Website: crate-barrel
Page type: billing-address
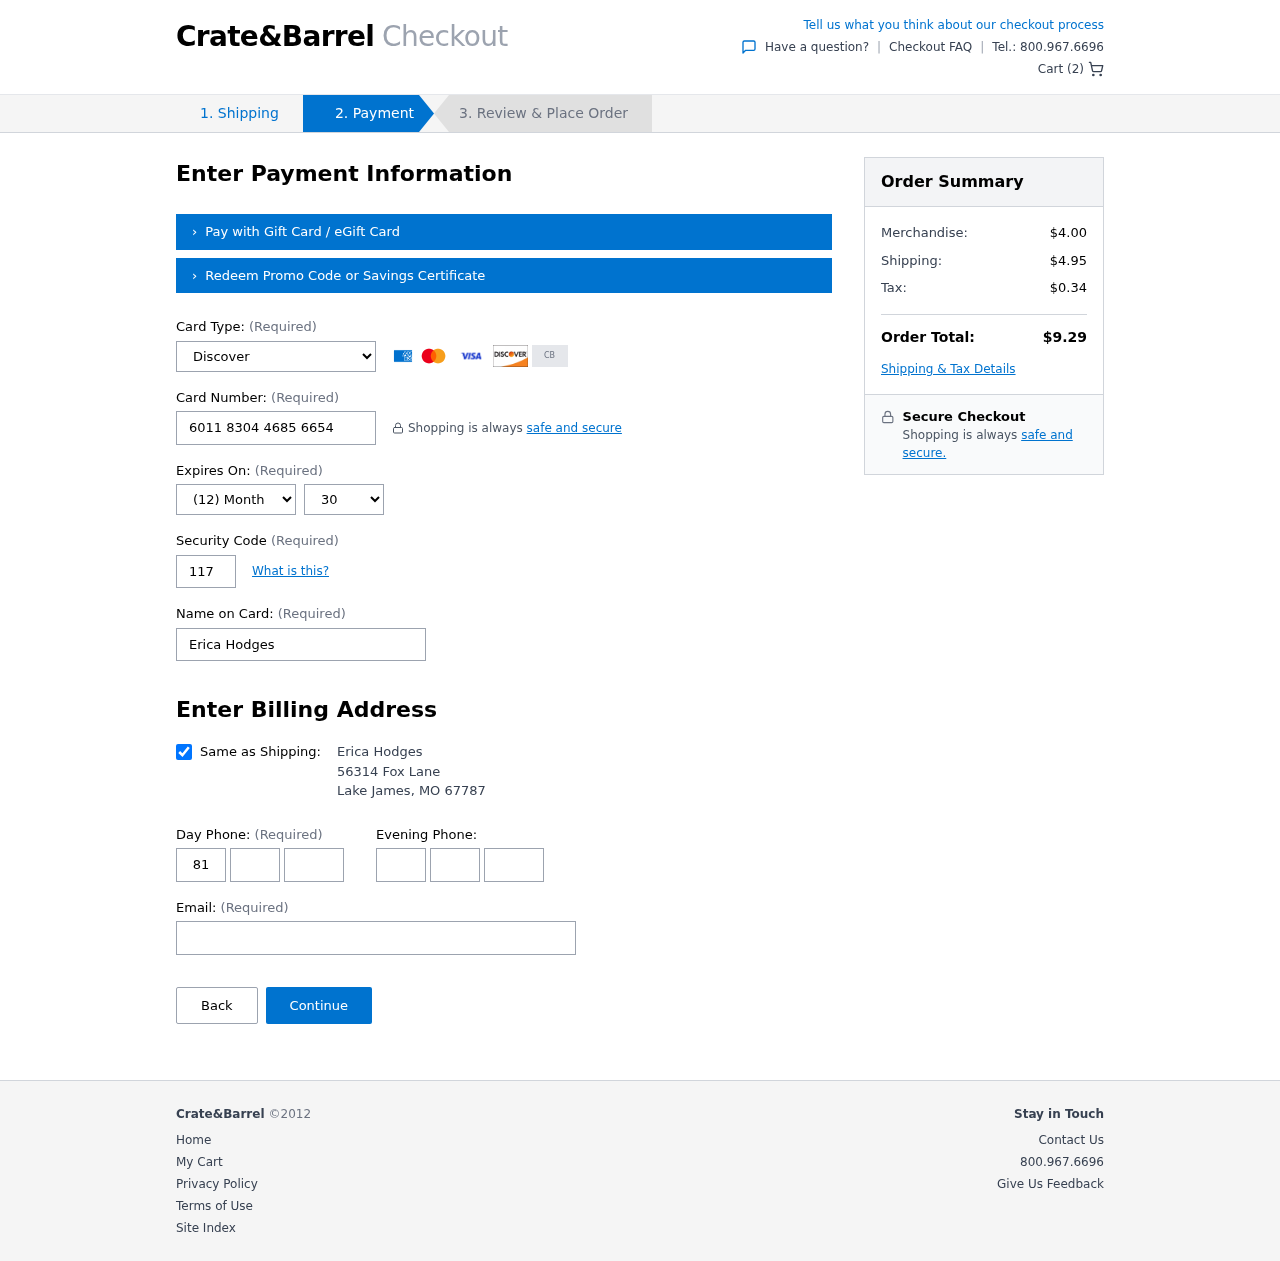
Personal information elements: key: PII_CARD_CVV
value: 117
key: PII_CARD_EXPIRY_MONTH
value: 12
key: PII_CARD_EXPIRY_YEAR
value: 30
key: PII_CARD_NUMBER
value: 6011 8304 4685 6654
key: PII_CARD_TYPE
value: Discover
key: PII_CITY
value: Lake James
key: PII_EMAIL
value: ericahodges@yahoo.com
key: PII_FULLNAME
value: Erica Hodges
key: PII_PHONE_ALT_AREA
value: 925
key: PII_PHONE_ALT_PREFIX
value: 262
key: PII_PHONE_ALT_SUFFIX
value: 6660
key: PII_PHONE_AREA
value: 810
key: PII_PHONE_PREFIX
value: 550
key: PII_PHONE_SUFFIX
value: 8353
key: PII_POSTCODE
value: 67787
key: PII_STATE_ABBR
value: MO
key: PII_STREET
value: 56314 Fox Lane
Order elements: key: ORDER_NUM_ITEMS
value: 2
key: ORDER_SUBTOTAL
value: $4.00
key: ORDER_SHIPPING_COST
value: $4.95
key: ORDER_TAX
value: $0.34
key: ORDER_TOTAL
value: $9.29